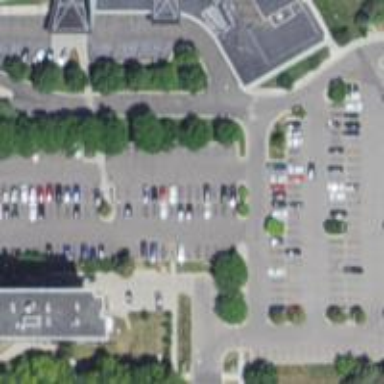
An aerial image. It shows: Parking area with parallel orientation. The surface of the parking area is asphalt.